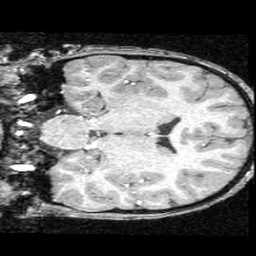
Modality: T1w
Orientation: coronal
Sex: male
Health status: ill
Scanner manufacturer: ge
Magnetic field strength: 1.5 T
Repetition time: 21 s
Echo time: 0.008 s